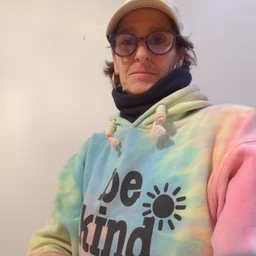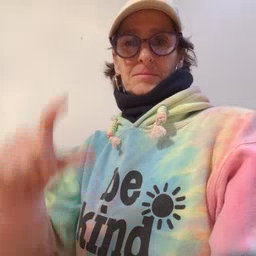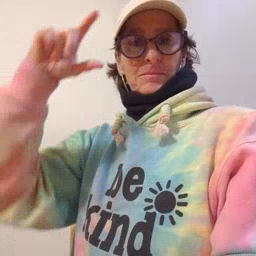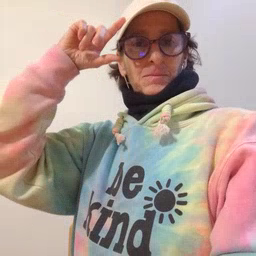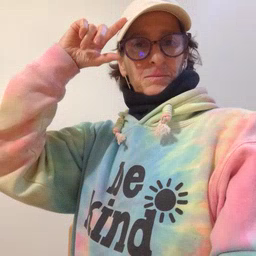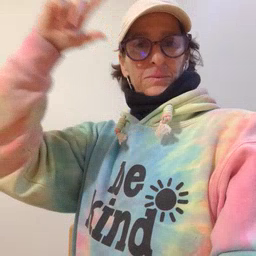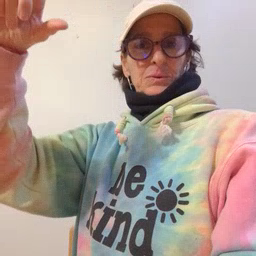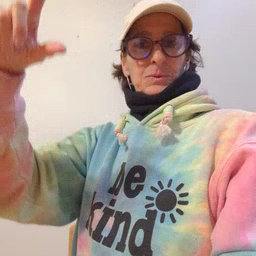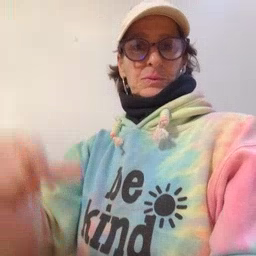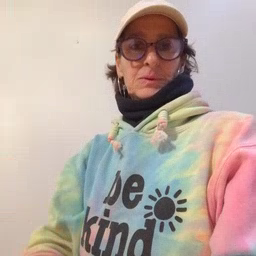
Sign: moon